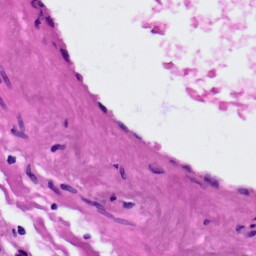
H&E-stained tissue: Lung